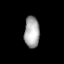
Tissue: lung
Cell type: Epithelial cells
Senescence score: 0.146
Nuclear area (px): 465
Mean DAPI intensity: 168.292